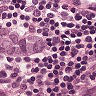
Metastatic tissue present: yes